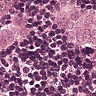
Metastatic tissue present: yes